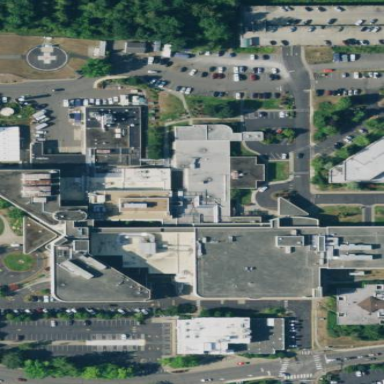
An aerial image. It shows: Hospital building.